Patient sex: M
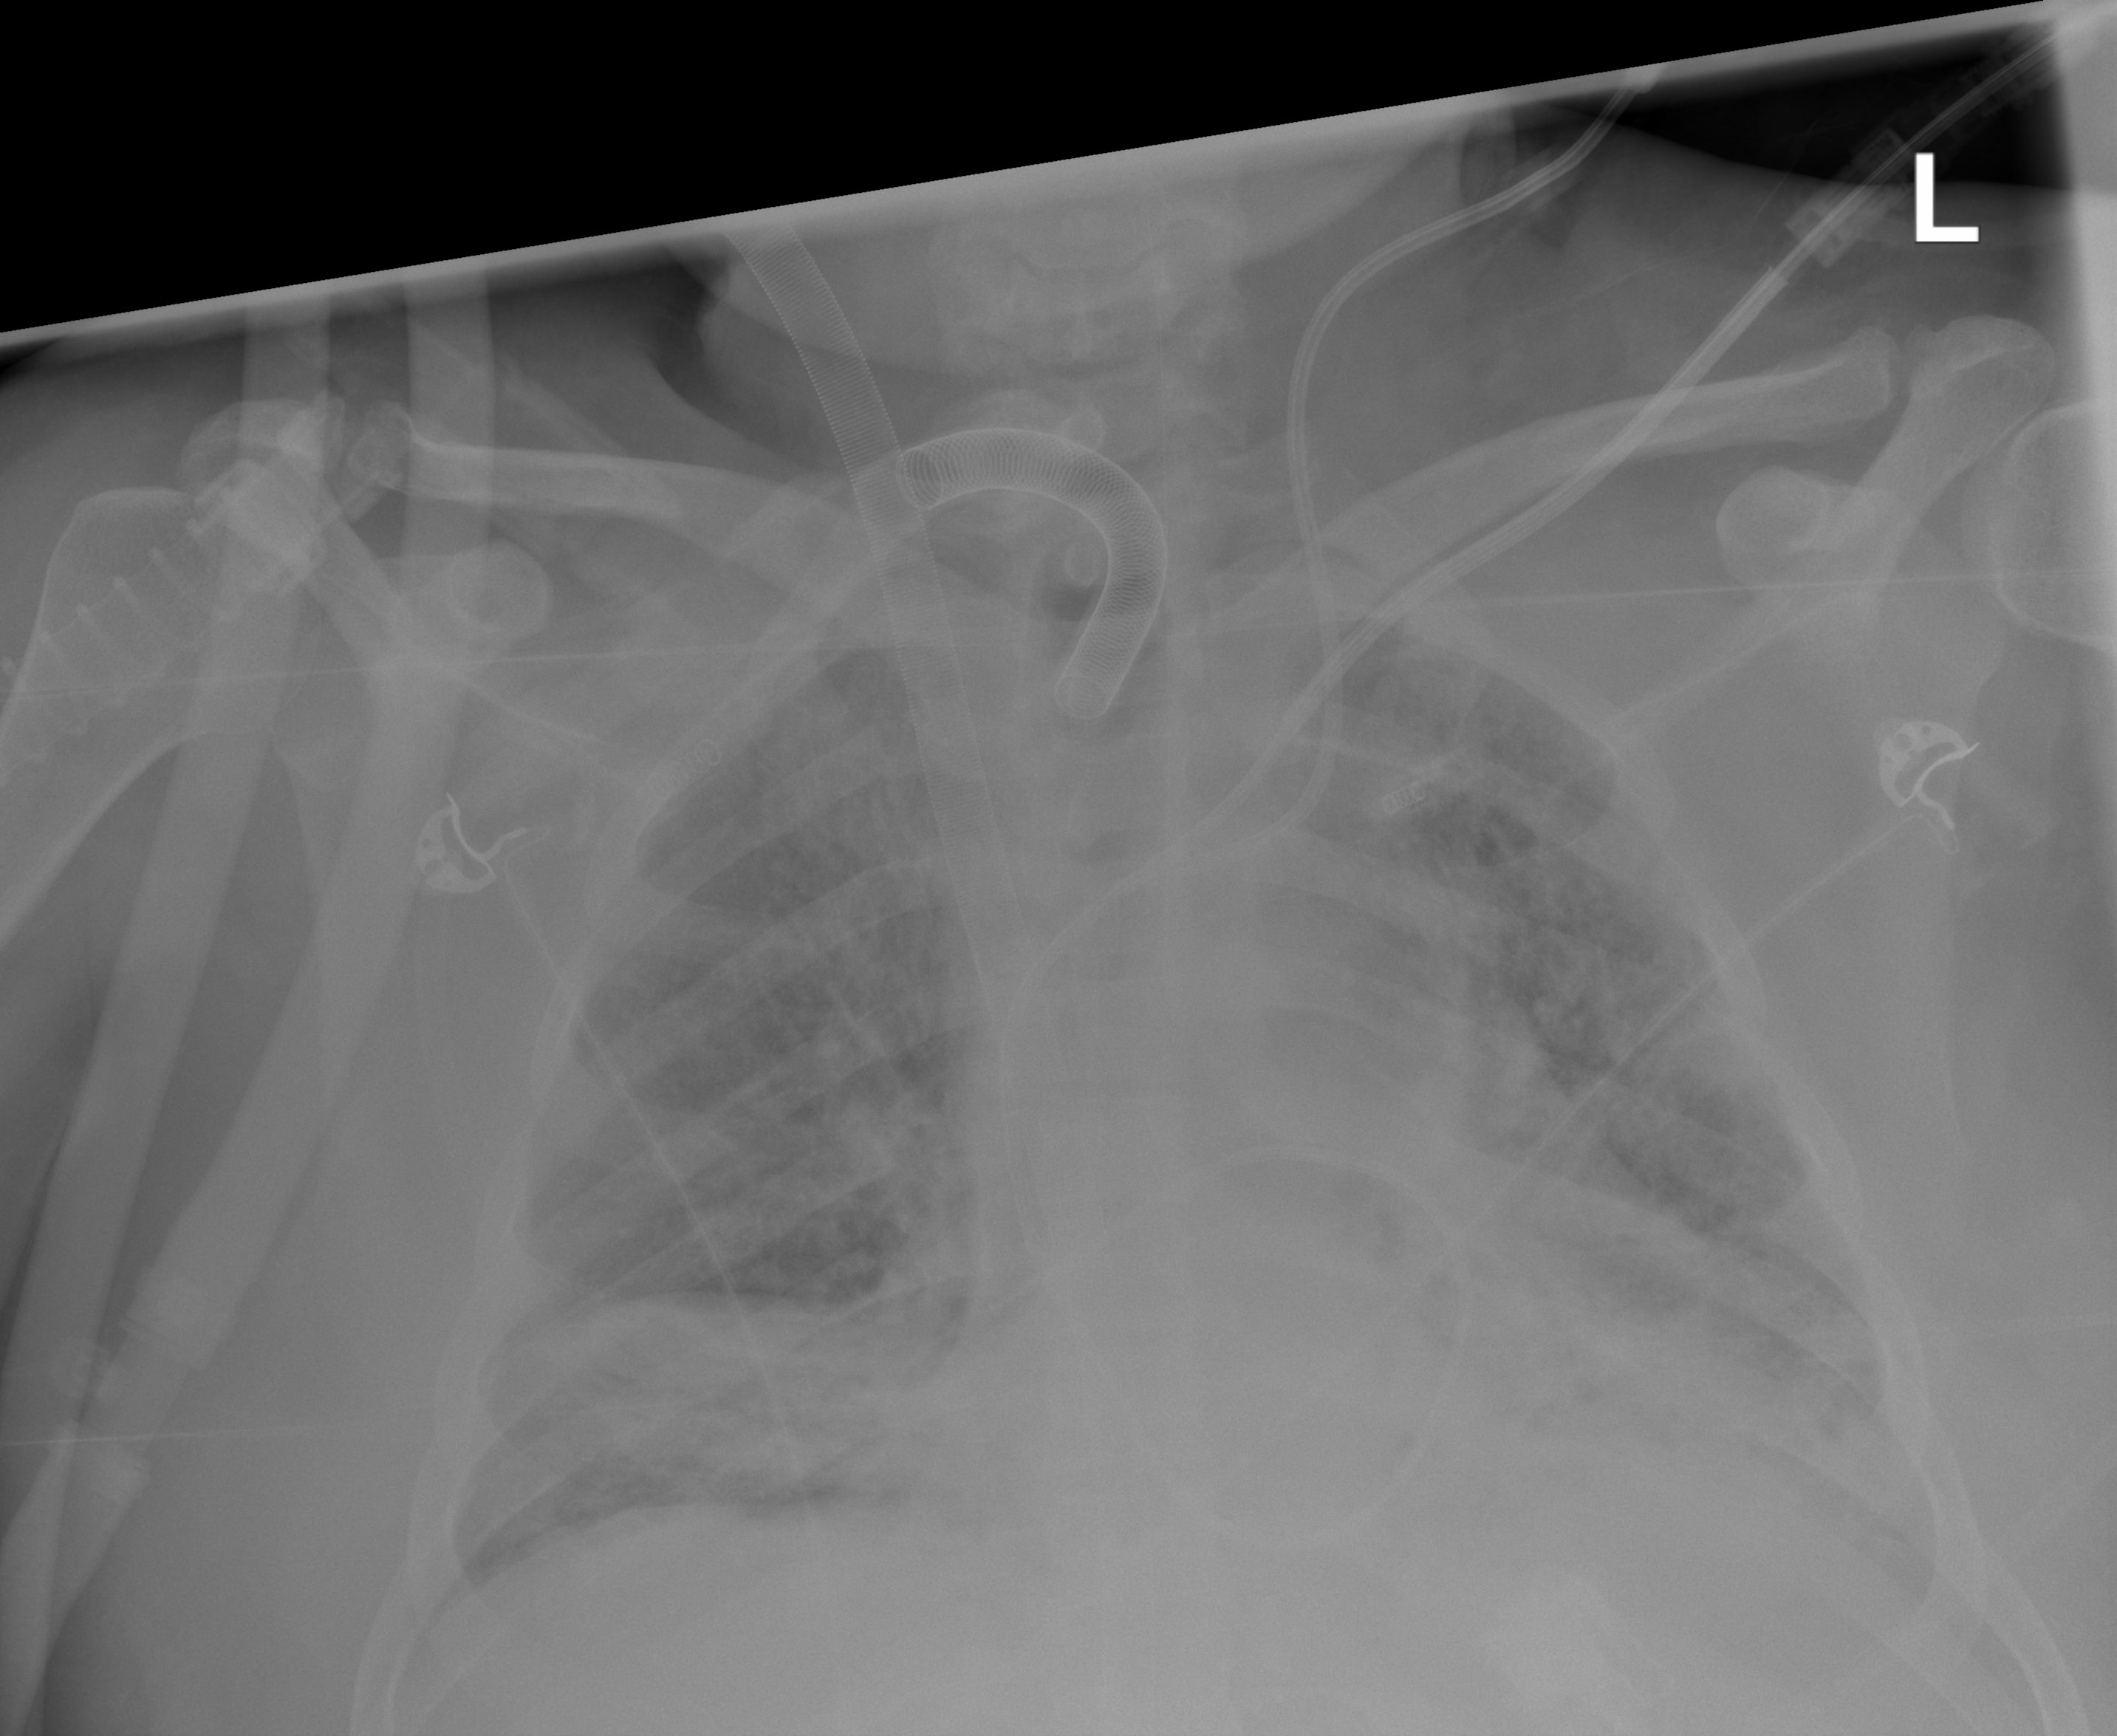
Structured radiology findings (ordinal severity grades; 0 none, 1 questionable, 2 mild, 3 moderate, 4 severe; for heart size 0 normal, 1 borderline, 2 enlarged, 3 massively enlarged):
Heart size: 2
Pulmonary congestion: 1
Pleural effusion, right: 0
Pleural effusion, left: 2
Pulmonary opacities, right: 3
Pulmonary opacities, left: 3
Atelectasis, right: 3
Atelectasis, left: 3